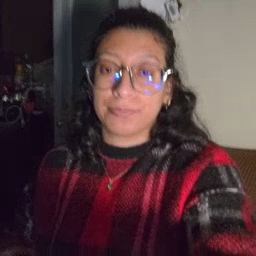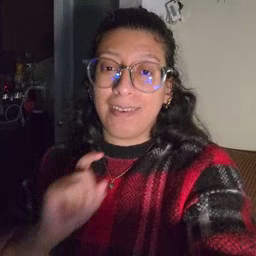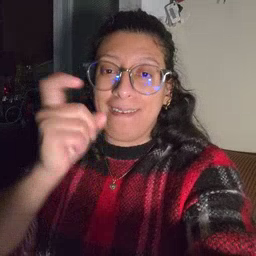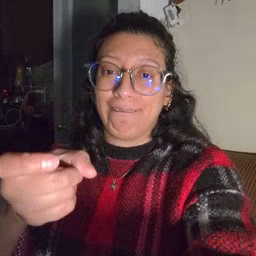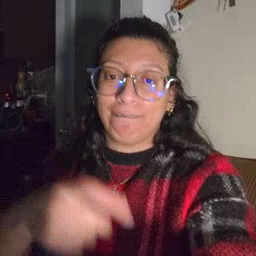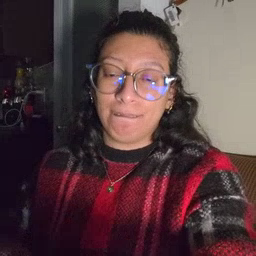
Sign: give